Question: I am trying to achieve this user interface

through the layout. But getting issues in the alignments. Along with this, which is the best way either to use LinearLayout or RelativeLayout in general? Getting many references suggesting both.
here is my xml:
'''
<?xml version="1.0" encoding="utf-8"?>
<LinearLayout xmlns:android="http://schemas.android.com/apk/res/android"
android:layout_width="match_parent"
android:layout_height="match_parent"
android:orientation="vertical" >
<ImageView
android:id="@+id/imageView1"
android:layout_width="match_parent"
android:layout_height="400dp"
android:src="@drawable/splash_landscape" />
<TextView
android:layout_width="301dp"
android:layout_height="100dp"
android:text="Product Name" />
<TextView
android:id="@+id/textView1"
android:layout_width="323dp"
android:layout_height="82dp"
android:text="TextView" />
<LinearLayout
android:layout_width="match_parent"
android:layout_height="match_parent">
<TextView android:layout_width="300dp"
android:layout_height="100dp"
android:text="Product Name"
></TextView>
<RelativeLayout >
<TextView android:layout_width="200dp"
android:layout_height="100dp"
android:text="Product Name"
></TextView>
</RelativeLayout>
<RelativeLayout >
<TextView android:layout_width="200dp"
android:layout_height="100dp"
android:text="Product Name"
></TextView>
<TextView android:layout_width="200dp"
android:layout_height="100dp"
android:text="Product Name"
></TextView>
</RelativeLayout>
<ImageView
android:id="@+id/imageView2"
android:layout_width="wrap_content"
android:layout_height="wrap_content"
android:src="@drawable/launcher" />
</LinearLayout>
<TextView
android:id="@+id/textView2"
android:layout_width="fill_parent"
android:layout_height="wrap_content"
android:text="TextView" />
</LinearLayout>
'''
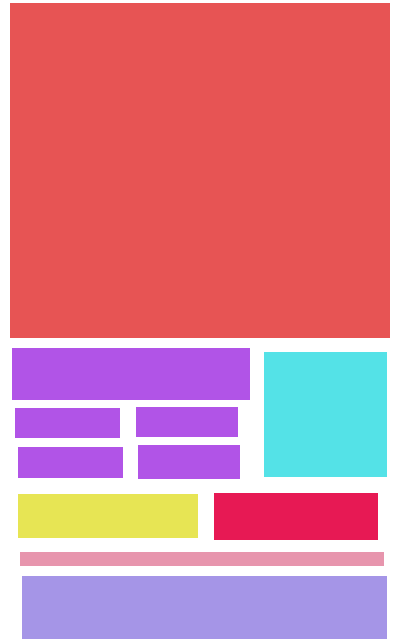
Answer: I have tried the above layout and I reached to near that. Below is the xml file and screen shot
'''
<?xml version="1.0" encoding="utf-8"?>
<LinearLayout xmlns:android="http://schemas.android.com/apk/res/android"
android:layout_width="match_parent"
android:layout_height="match_parent"
android:orientation="vertical" >
<LinearLayout
android:id="@+id/linearLayout1"
android:layout_width="match_parent"
android:layout_height="60dip"
android:orientation="vertical" android:background="#c0c0c0">
<Button
android:id="@+id/button8"
android:layout_width="fill_parent"
android:layout_height="fill_parent"
android:text="Button" />
</LinearLayout>
<RelativeLayout
android:id="@+id/relativeLayout1"
android:layout_width="match_parent"
android:layout_height="wrap_content" android:layout_marginTop="5dip">
<LinearLayout
android:id="@+id/linearLayout2"
android:layout_width="wrap_content"
android:layout_height="wrap_content"
android:orientation="vertical" android:layout_toLeftOf="@+id/linearLayout3" android:layout_alignParentLeft="true" android:background="#fff">
<LinearLayout
android:id="@+id/linearLayout4"
android:layout_width="fill_parent"
android:layout_height="wrap_content"
android:orientation="vertical" android:layout_toLeftOf="@+id/linearLayout3" android:layout_alignParentLeft="true" android:background="#fff" android:layout_marginTop="5dip">
<Button
android:id="@+id/button3"
android:layout_width="fill_parent"
android:layout_height="wrap_content"
android:text="Button" />
</LinearLayout>
<LinearLayout
android:id="@+id/linearLayout5"
android:layout_width="fill_parent"
android:layout_height="wrap_content"
android:orientation="horizontal" android:layout_toLeftOf="@+id/linearLayout3" android:layout_alignParentLeft="true" android:background="#fff" android:layout_marginTop="5dip">
<LinearLayout
android:id="@+id/linearLayout7"
android:layout_width="fill_parent"
android:layout_height="wrap_content"
android:orientation="horizontal" android:layout_toLeftOf="@+id/linearLayout3" android:layout_alignParentLeft="true" android:background="#fff" android:layout_weight="1">
<Button
android:id="@+id/button1"
android:layout_width="fill_parent"
android:layout_height="wrap_content"
android:text="Button" />
</LinearLayout>
<LinearLayout
android:id="@+id/linearLayout8"
android:layout_width="fill_parent"
android:layout_height="wrap_content"
android:orientation="horizontal" android:layout_toLeftOf="@+id/linearLayout3" android:layout_alignParentLeft="true" android:background="#fff" android:layout_weight="1">
<Button
android:id="@+id/button2"
android:layout_width="fill_parent"
android:layout_height="wrap_content"
android:text="Button" />
</LinearLayout>
</LinearLayout>
<LinearLayout
android:id="@+id/linearLayout6"
android:layout_width="fill_parent"
android:layout_height="wrap_content"
android:orientation="horizontal" android:layout_toLeftOf="@+id/linearLayout3" android:layout_alignParentLeft="true" android:background="#fff" android:layout_marginTop="5dip">
<LinearLayout
android:id="@+id/linearLayout9"
android:layout_width="fill_parent"
android:layout_height="wrap_content"
android:orientation="horizontal" android:layout_toLeftOf="@+id/linearLayout3" android:layout_alignParentLeft="true" android:background="#fff" android:layout_weight="1">
<Button
android:id="@+id/button4"
android:layout_width="fill_parent"
android:layout_height="wrap_content"
android:text="Button" />
</LinearLayout>
<LinearLayout
android:id="@+id/linearLayout10"
android:layout_width="fill_parent"
android:layout_height="wrap_content"
android:orientation="horizontal" android:layout_toLeftOf="@+id/linearLayout3" android:layout_alignParentLeft="true" android:background="#fff" android:layout_weight="1">
<Button
android:id="@+id/button5"
android:layout_width="fill_parent"
android:layout_height="wrap_content"
android:text="Button" />
</LinearLayout>
</LinearLayout>
</LinearLayout>
<LinearLayout
android:id="@+id/linearLayout3"
android:layout_width="70dip"
android:layout_height="wrap_content"
android:orientation="vertical" android:layout_alignParentRight="true" android:background="#c0c0c0" android:layout_alignBottom="@+id/linearLayout2" android:layout_alignTop="@+id/linearLayout2">
<Button
android:id="@+id/button6"
android:layout_width="wrap_content"
android:layout_height="fill_parent"
android:text="Button" />
</LinearLayout>
</RelativeLayout>
<LinearLayout
android:id="@+id/linearLayout11"
android:layout_width="fill_parent"
android:layout_height="wrap_content"
android:layout_alignParentRight="true"
android:background="#c0c0c0"
android:orientation="horizontal" android:layout_marginTop="5dip">
<Button
android:id="@+id/button6"
android:layout_width="fill_parent"
android:layout_height="wrap_content"
android:text="Button" android:layout_weight="1"/>
<Button
android:id="@+id/button7"
android:layout_width="fill_parent"
android:layout_height="wrap_content"
android:text="Button" android:layout_weight="1"/>
</LinearLayout>
<LinearLayout
android:id="@+id/linearLayout12"
android:layout_width="fill_parent"
android:layout_height="30dip"
android:orientation="vertical" android:layout_alignParentRight="true" android:background="#c0c0c0" android:layout_marginTop="5dip">
<Button
android:id="@+id/button6"
android:layout_width="fill_parent"
android:layout_height="wrap_content"
android:text="Button" />
</LinearLayout>
<LinearLayout
android:id="@+id/linearLayout13"
android:layout_width="fill_parent"
android:layout_height="60dip"
android:orientation="vertical" android:layout_alignParentRight="true" android:background="#c0c0c0" android:layout_marginTop="5dip">
<Button
android:id="@+id/button6"
android:layout_width="fill_parent"
android:layout_height="fill_parent"
android:text="Button" />
</LinearLayout>
</LinearLayout>
'''